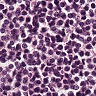
Metastatic tissue present: no